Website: macys
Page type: billing-address
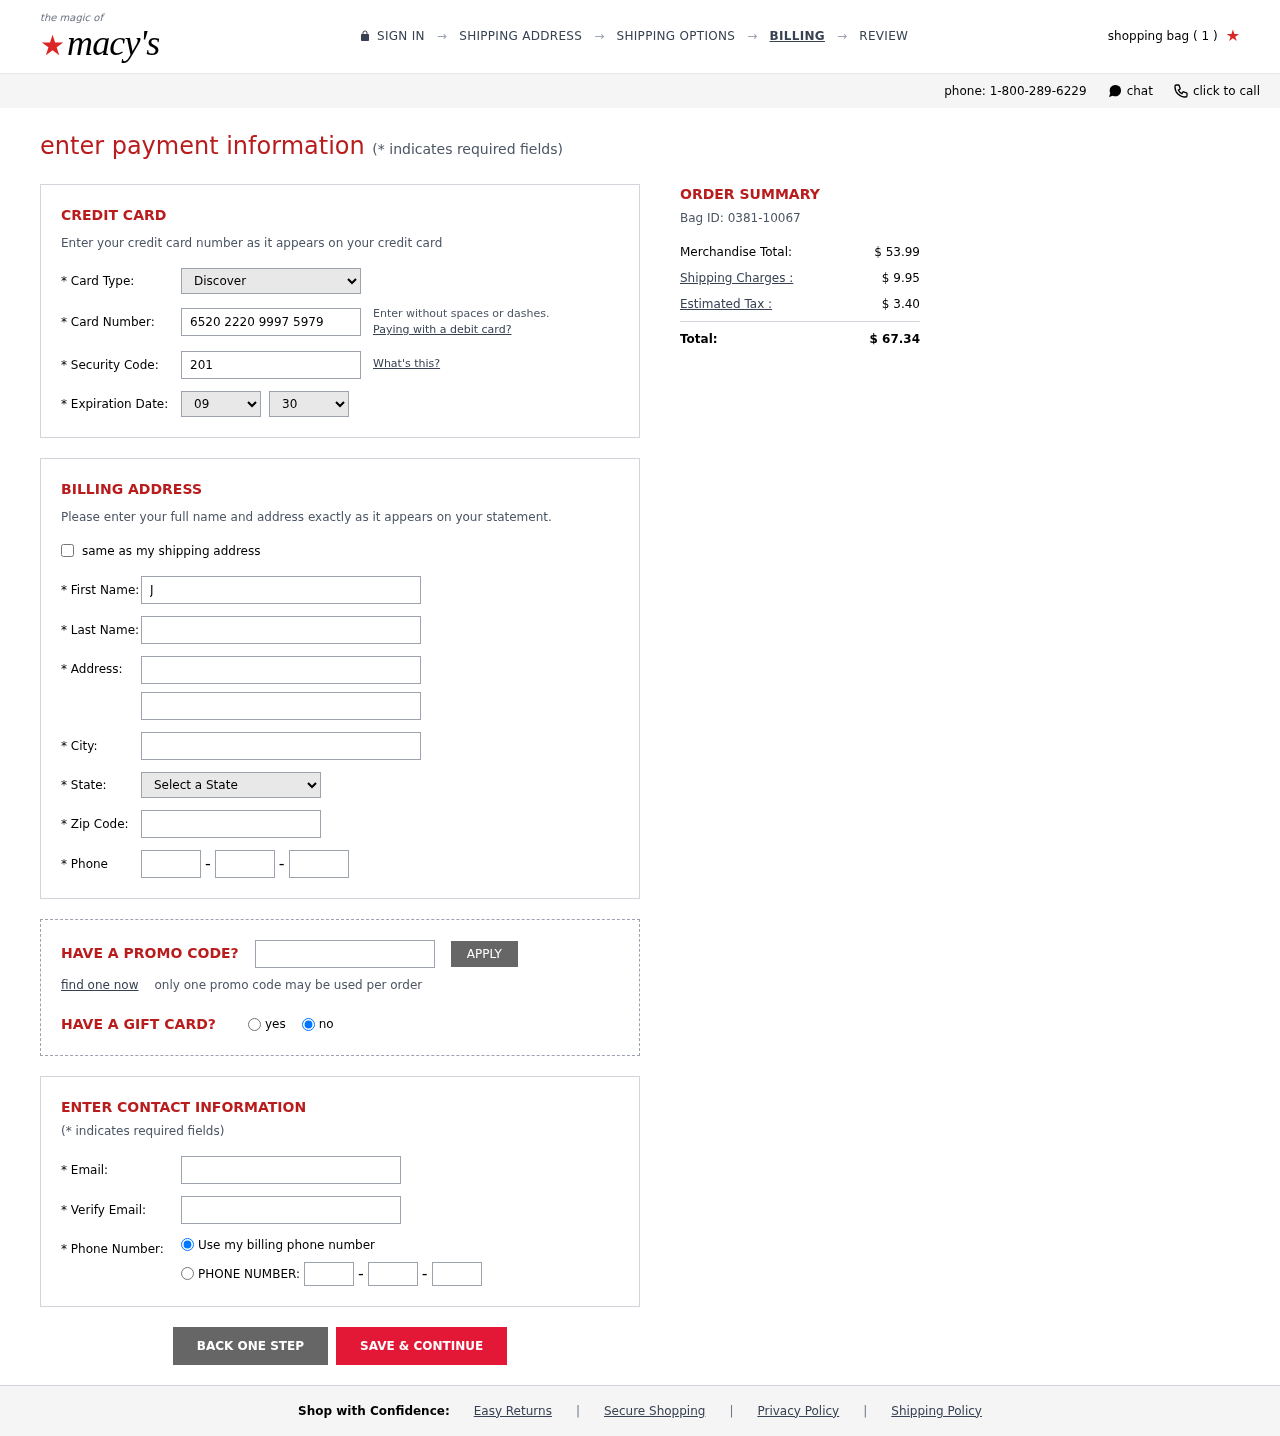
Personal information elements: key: PII_CARD_CVV
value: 201
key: PII_CARD_EXPIRY_MONTH
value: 09
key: PII_CARD_EXPIRY_YEAR
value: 30
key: PII_CARD_NUMBER
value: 6520 2220 9997 5979
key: PII_CARD_TYPE
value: Discover
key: PII_CITY
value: Mitchellstad
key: PII_EMAIL
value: jasonarmstrong@hotmail.com
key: PII_FIRSTNAME
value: Jason
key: PII_LASTNAME
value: Armstrong
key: PII_PHONE_AREA
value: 595
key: PII_PHONE_PREFIX
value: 530
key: PII_PHONE_SUFFIX
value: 0111
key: PII_POSTCODE
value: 84295
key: PII_STATE_ABBR
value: PR
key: PII_STREET
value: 591 Laura Drive
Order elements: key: ORDER_NUM_ITEMS
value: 1
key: ORDER_ID
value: Bag ID: 0381-10067
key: ORDER_SUBTOTAL
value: $ 53.99
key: ORDER_SHIPPING_COST
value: $ 9.95
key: ORDER_TAX
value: $ 3.40
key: ORDER_TOTAL
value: $ 67.34